Aerial crown-view tile of a tropical tree (Barro Colorado Island, Panama), acquired 20250512:
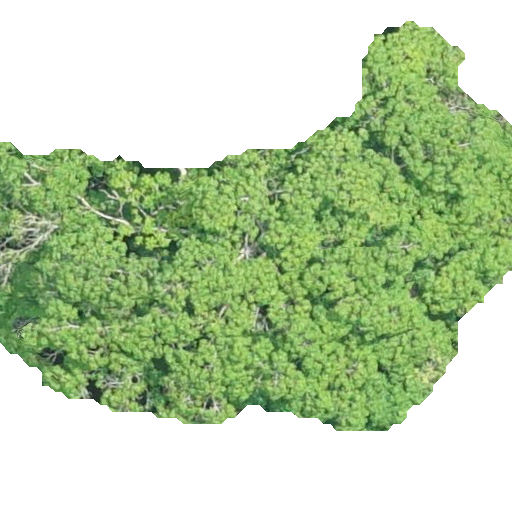
Species: Hura crepitans
GBIF accepted scientific name: Hura crepitans
Crown area: 215.822 m²